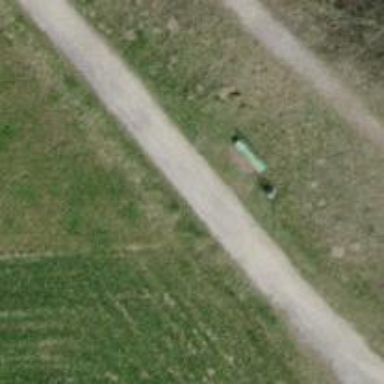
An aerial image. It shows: Red bench.